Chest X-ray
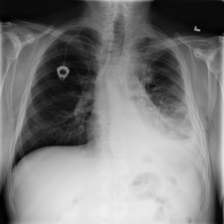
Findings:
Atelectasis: negative
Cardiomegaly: negative
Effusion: positive
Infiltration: negative
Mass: negative
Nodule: negative
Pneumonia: negative
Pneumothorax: negative
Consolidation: negative
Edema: negative
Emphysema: negative
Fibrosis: negative
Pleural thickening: positive
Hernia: negative